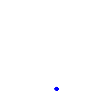
Particle: proton